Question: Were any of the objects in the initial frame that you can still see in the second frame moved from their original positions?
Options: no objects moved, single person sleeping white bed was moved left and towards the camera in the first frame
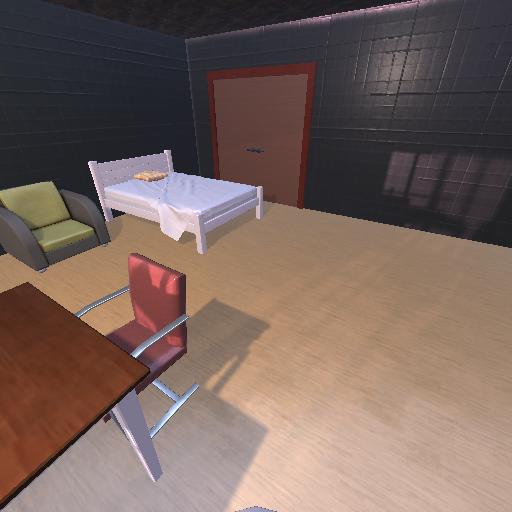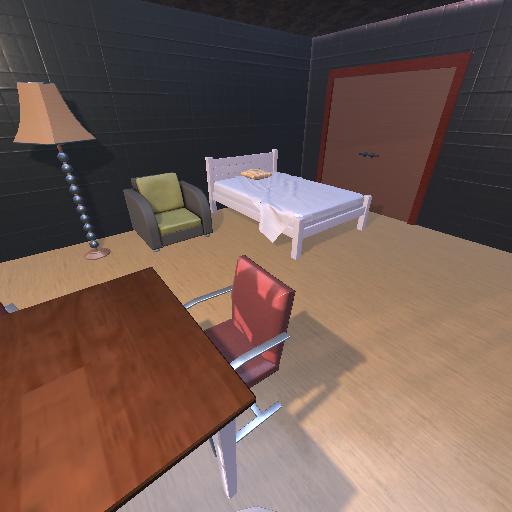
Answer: no objects moved